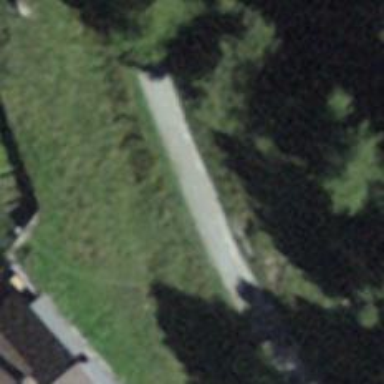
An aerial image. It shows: Compacted path for hiking with classic grooming style.